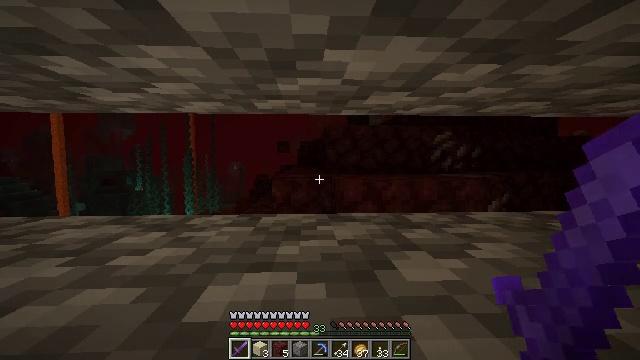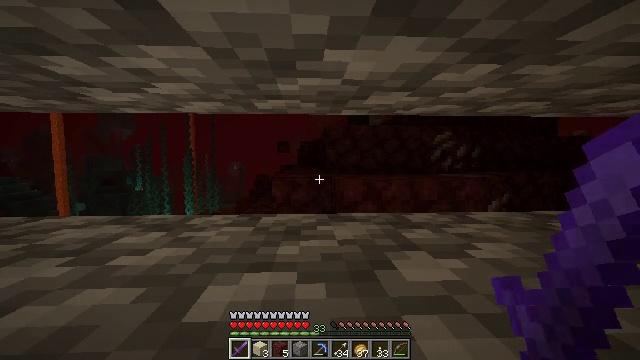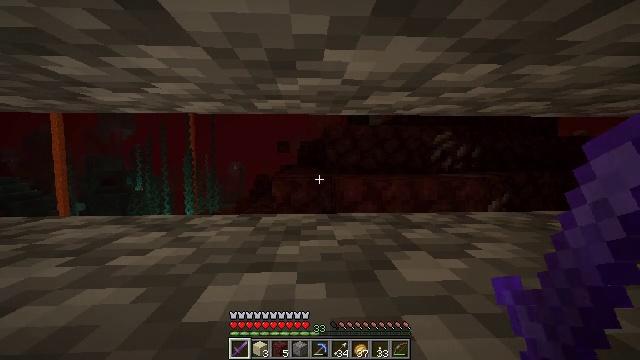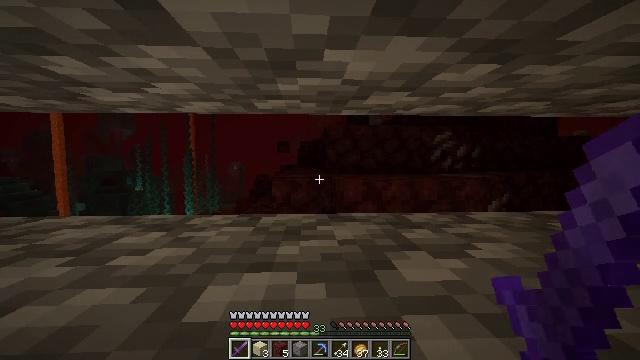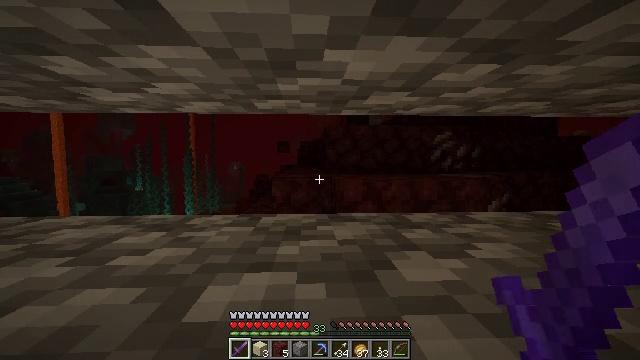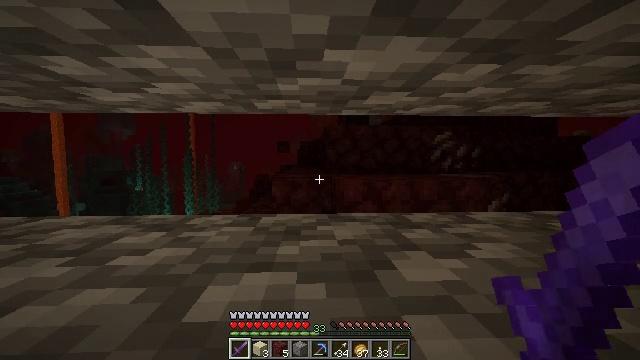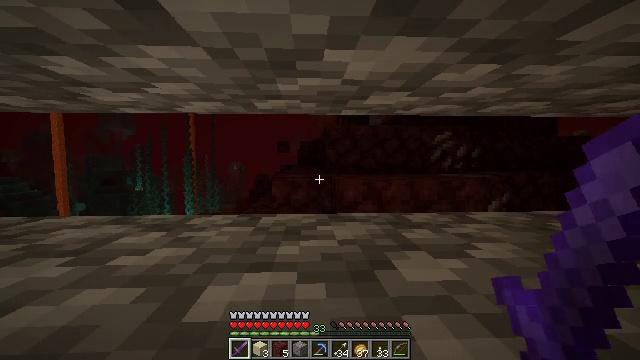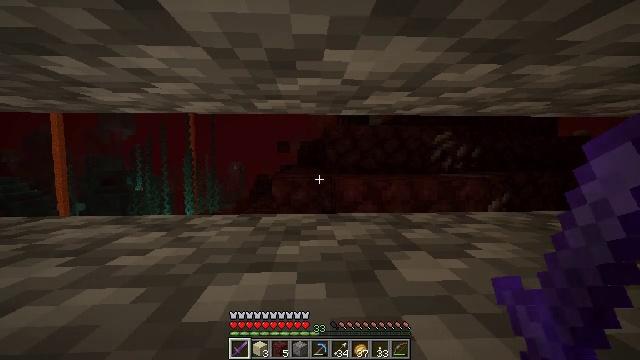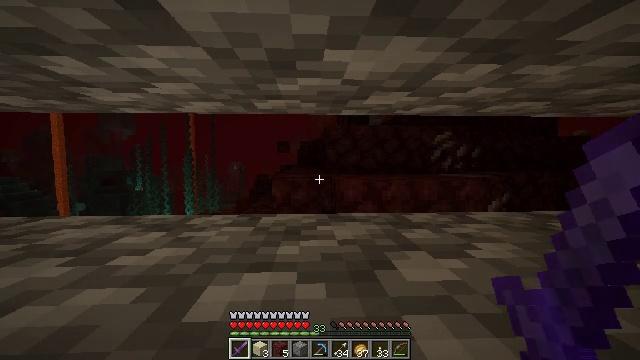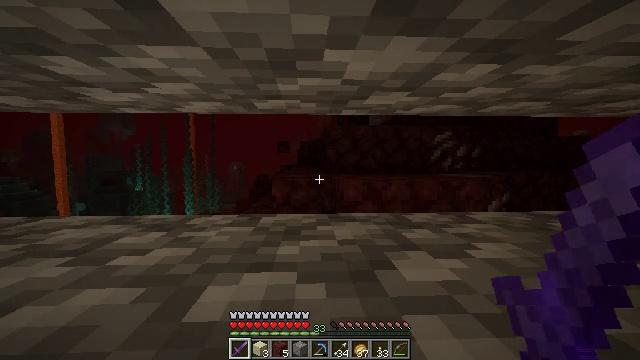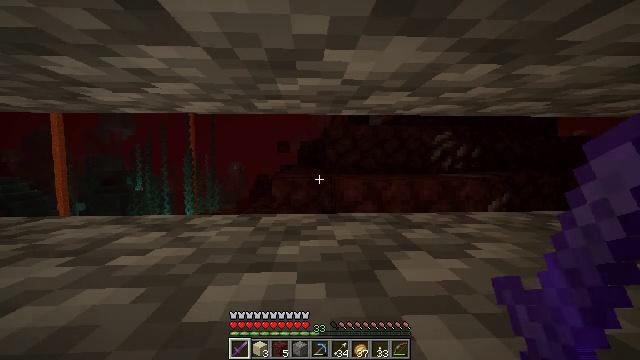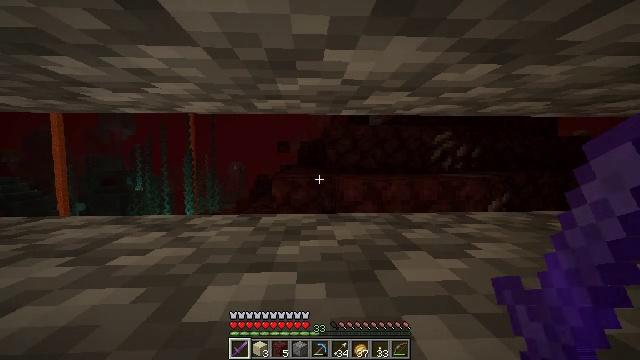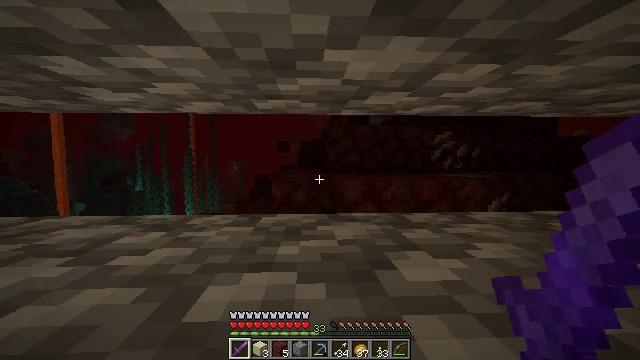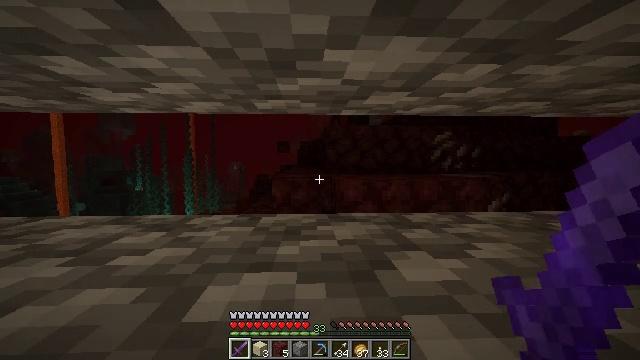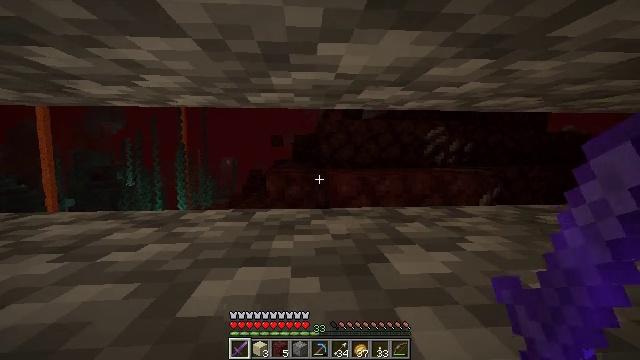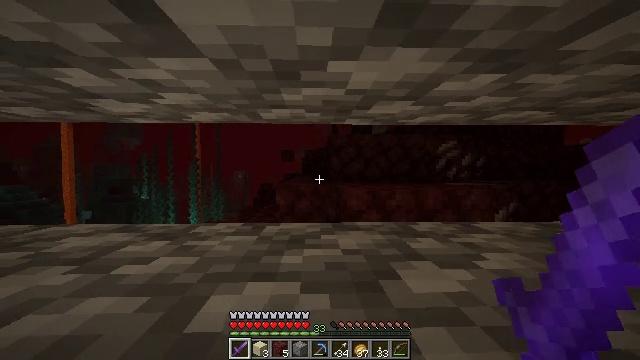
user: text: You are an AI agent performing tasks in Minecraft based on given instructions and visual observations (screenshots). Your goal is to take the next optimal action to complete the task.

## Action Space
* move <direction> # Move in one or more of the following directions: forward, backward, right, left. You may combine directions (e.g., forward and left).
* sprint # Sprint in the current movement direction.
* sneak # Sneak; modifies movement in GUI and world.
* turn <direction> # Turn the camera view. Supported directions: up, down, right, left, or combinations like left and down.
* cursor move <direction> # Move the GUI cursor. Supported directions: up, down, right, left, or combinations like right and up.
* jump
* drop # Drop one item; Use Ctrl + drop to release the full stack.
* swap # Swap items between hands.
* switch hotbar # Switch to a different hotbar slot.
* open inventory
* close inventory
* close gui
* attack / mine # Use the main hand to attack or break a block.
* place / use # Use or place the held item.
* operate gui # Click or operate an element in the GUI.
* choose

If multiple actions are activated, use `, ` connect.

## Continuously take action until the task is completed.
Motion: motion action
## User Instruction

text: Break the cobblestone slab to recycle it.
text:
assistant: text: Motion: no_op
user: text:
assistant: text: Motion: no_op
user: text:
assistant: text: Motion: no_op
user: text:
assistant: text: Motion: no_op
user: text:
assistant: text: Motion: no_op
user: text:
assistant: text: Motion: no_op
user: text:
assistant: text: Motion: no_op
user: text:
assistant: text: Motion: no_op
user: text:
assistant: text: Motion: no_op
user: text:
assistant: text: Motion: no_op
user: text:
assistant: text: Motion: no_op
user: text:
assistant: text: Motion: no_op
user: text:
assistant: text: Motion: no_op
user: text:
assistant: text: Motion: turn right and down
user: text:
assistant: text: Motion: turn left and up
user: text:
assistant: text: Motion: no_op
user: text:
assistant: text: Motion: no_op
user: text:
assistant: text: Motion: no_op
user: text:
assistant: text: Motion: no_op
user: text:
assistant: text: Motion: no_op
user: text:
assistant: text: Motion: no_op
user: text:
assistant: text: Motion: turn left
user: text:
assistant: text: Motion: turn down
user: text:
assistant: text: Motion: turn right and down
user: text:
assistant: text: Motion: no_op
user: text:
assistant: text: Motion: no_op
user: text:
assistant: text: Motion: no_op
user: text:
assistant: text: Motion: no_op
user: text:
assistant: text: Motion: no_op
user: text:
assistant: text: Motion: no_op